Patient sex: M
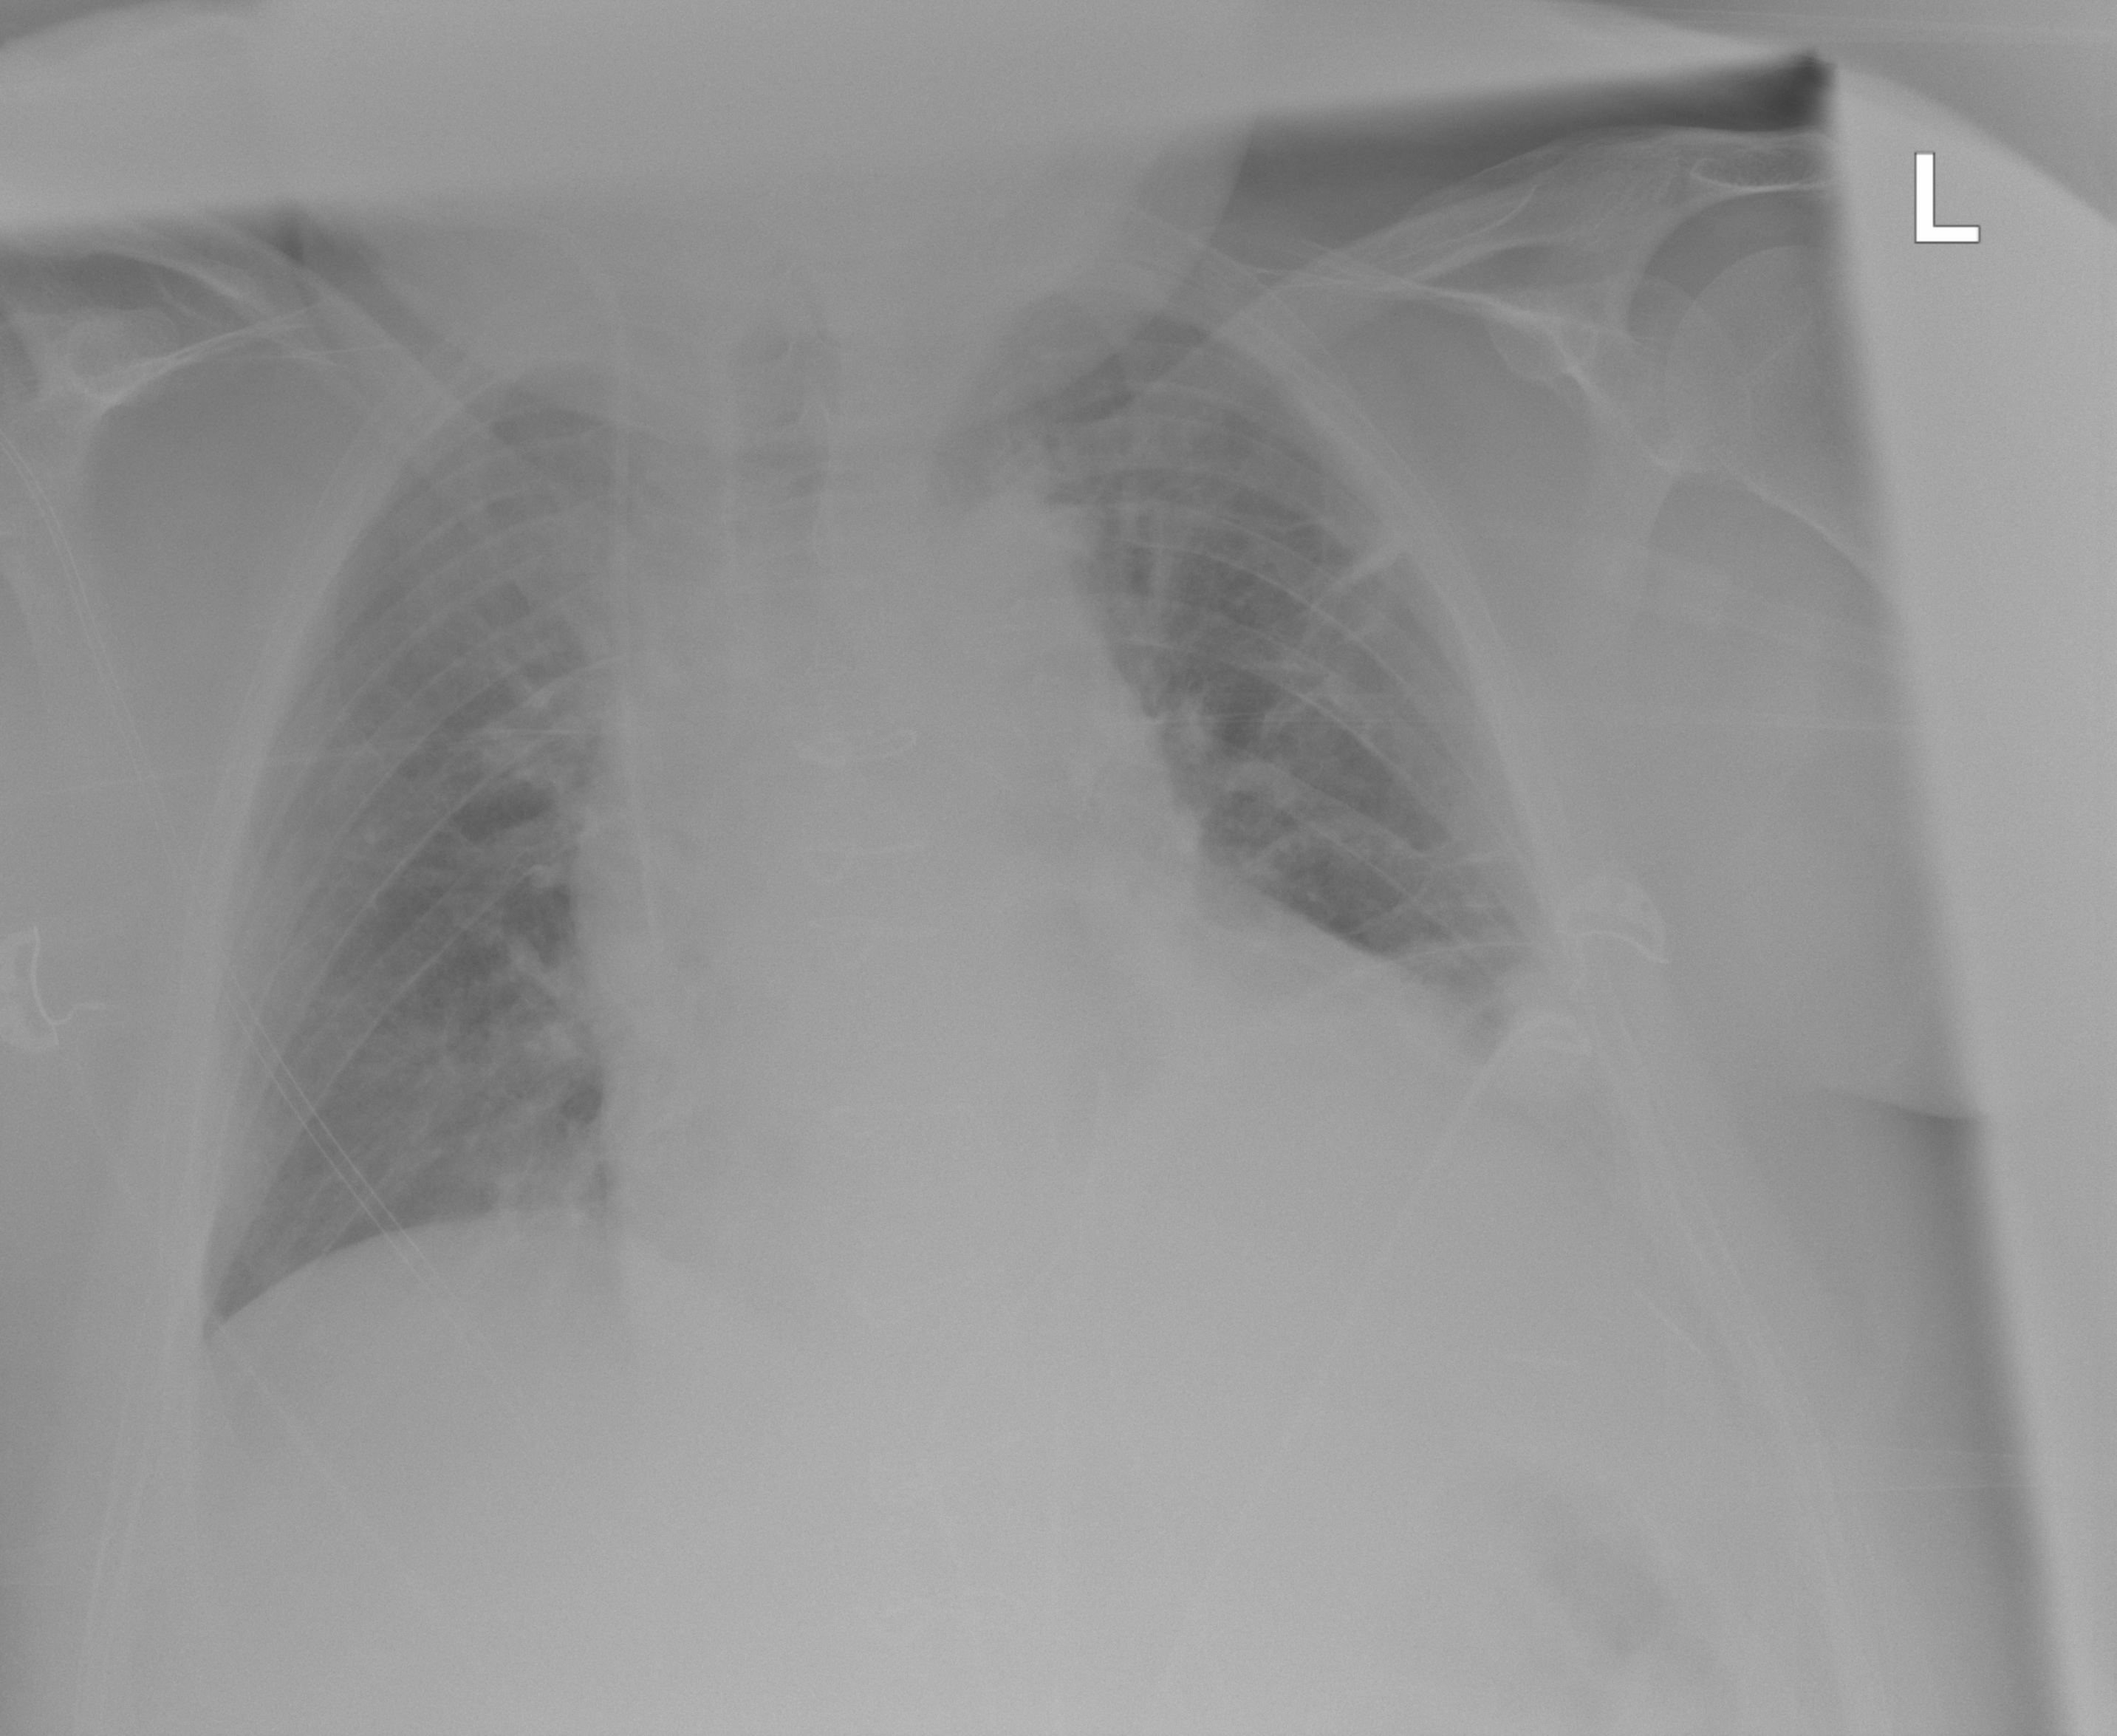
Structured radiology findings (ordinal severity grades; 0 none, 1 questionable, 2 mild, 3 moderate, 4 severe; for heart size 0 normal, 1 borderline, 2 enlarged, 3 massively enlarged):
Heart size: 2
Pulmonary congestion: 2
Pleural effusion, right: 0
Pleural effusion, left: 2
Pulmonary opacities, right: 0
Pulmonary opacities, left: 0
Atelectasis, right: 0
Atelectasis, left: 2